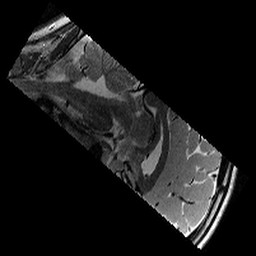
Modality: T2w
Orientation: sagittal
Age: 12
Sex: male
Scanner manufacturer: siemens
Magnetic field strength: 3 T
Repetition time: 9.23 s
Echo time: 0.067 s